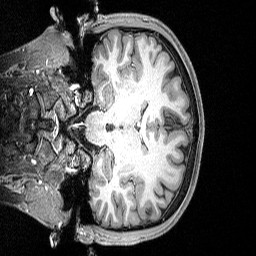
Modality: T1w
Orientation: coronal
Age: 25
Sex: male
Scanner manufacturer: siemens
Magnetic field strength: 3 T
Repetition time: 2.3 s
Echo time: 0.00298 s